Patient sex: M
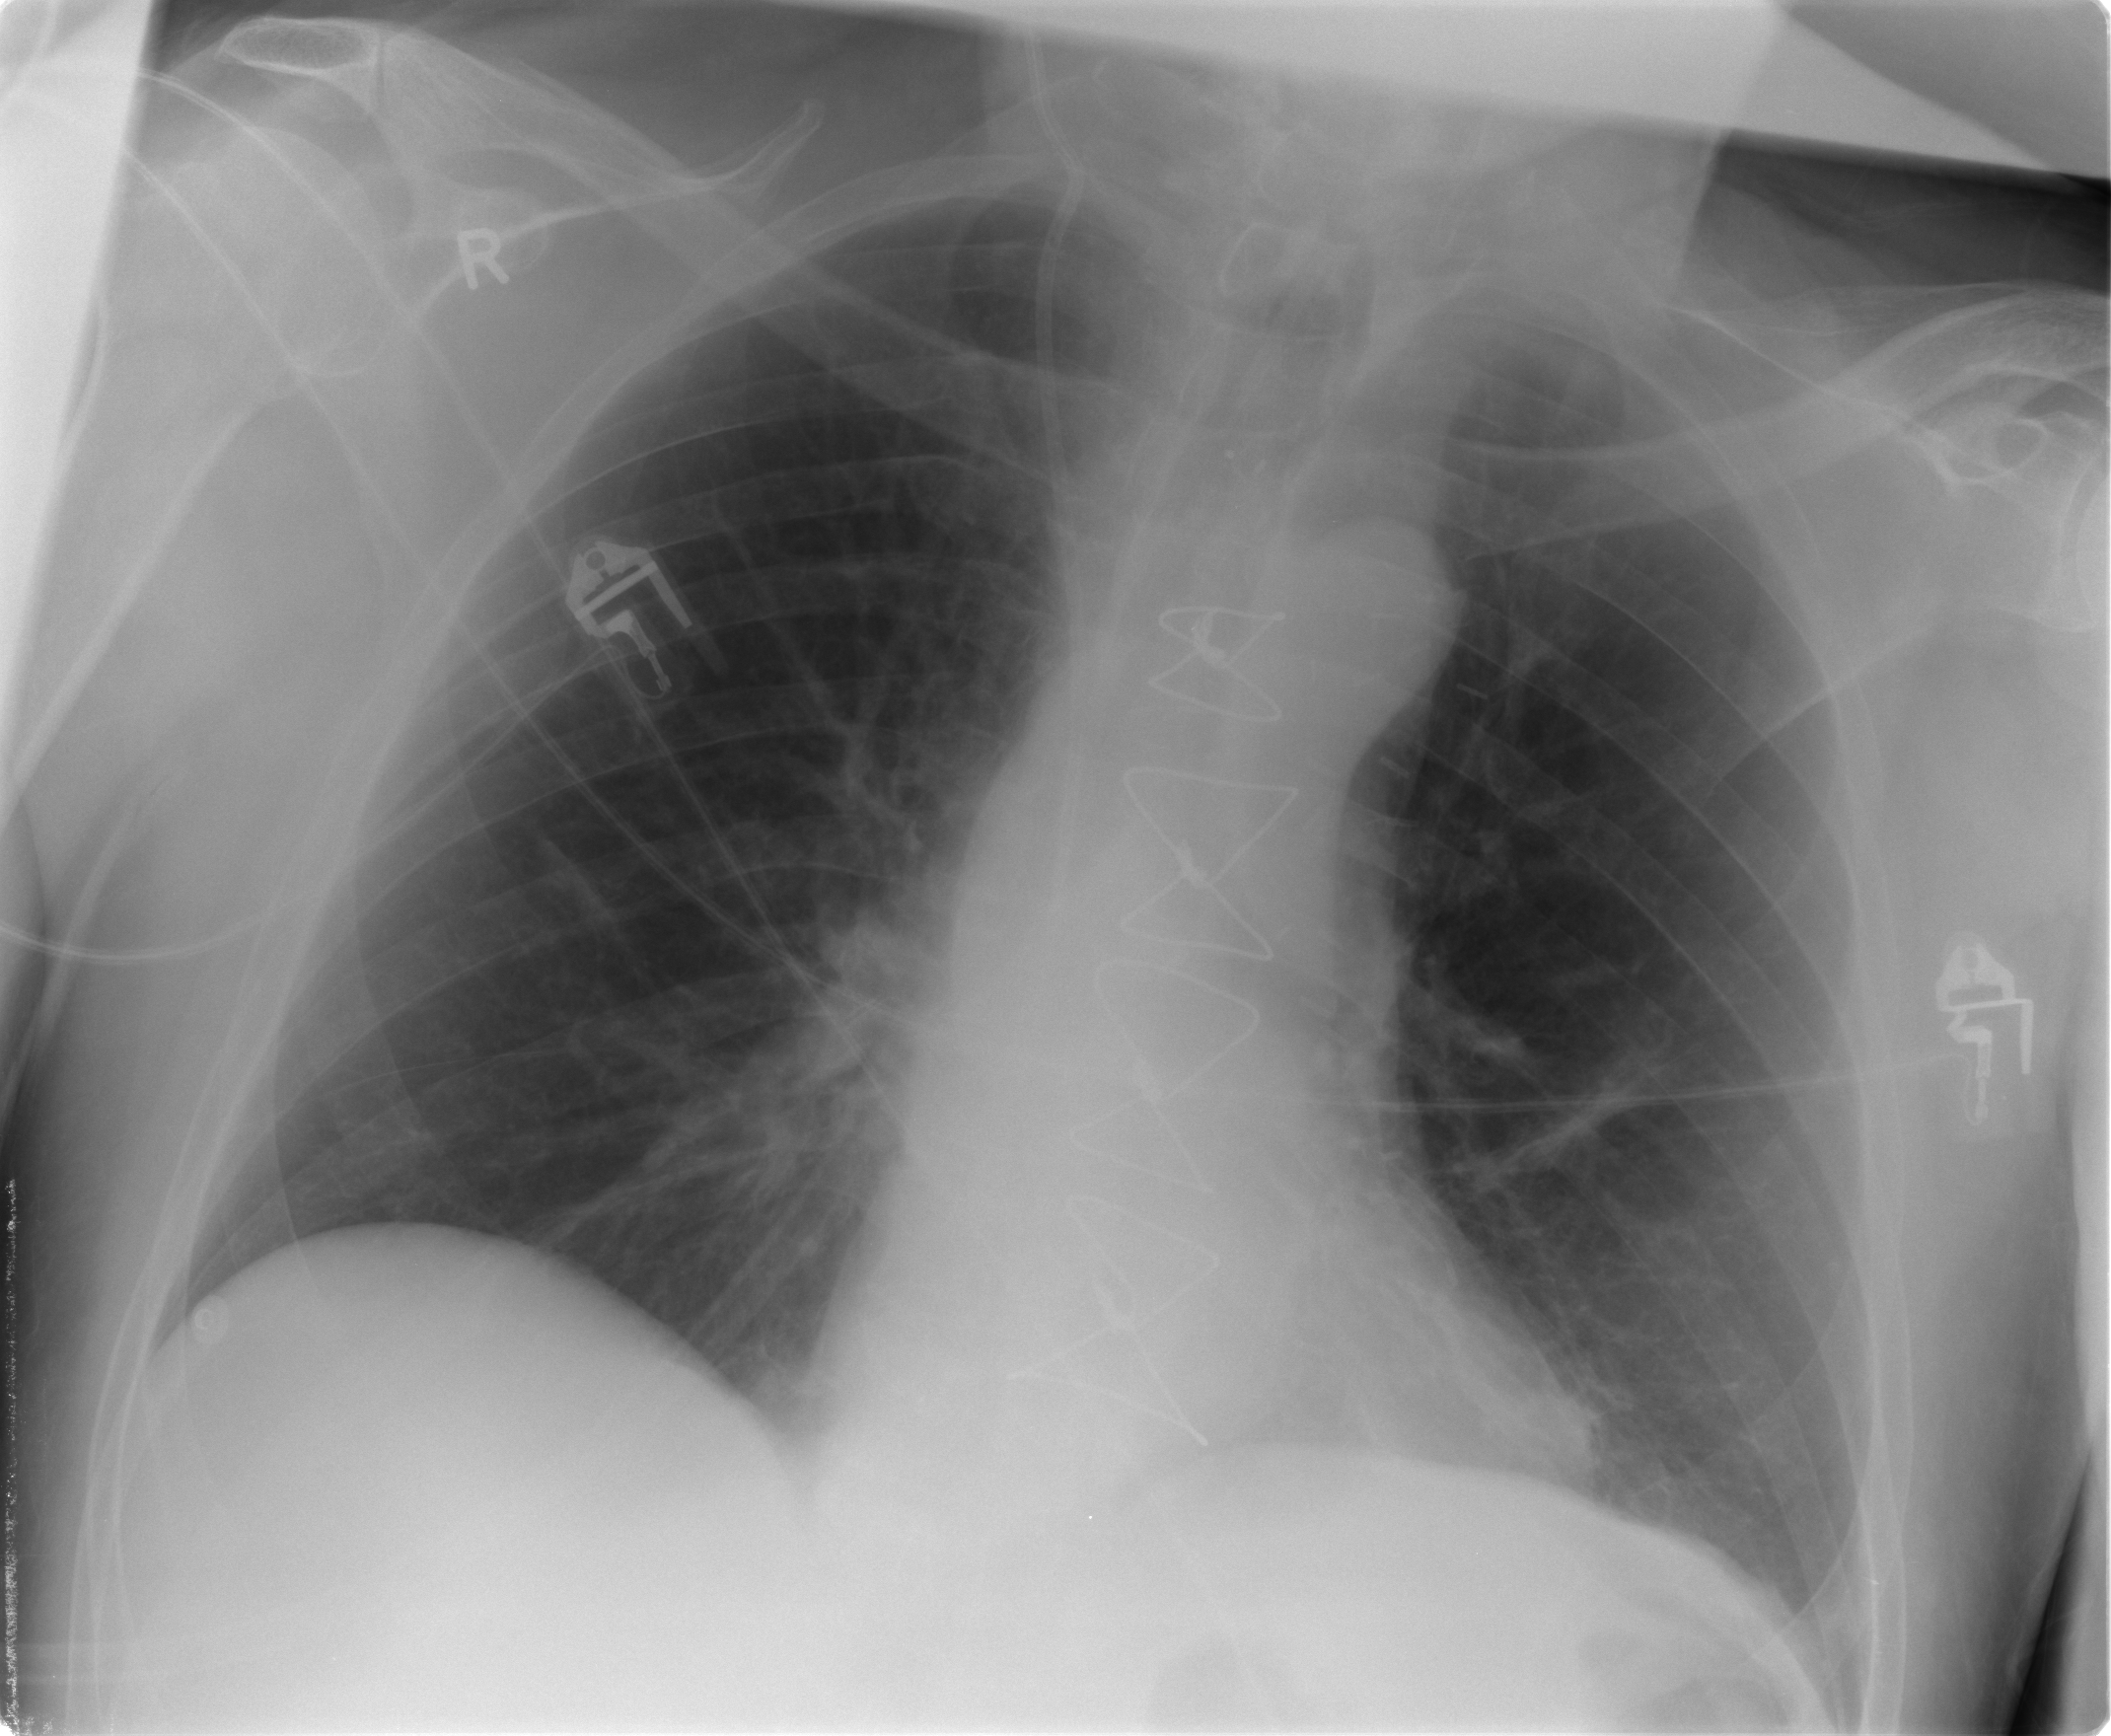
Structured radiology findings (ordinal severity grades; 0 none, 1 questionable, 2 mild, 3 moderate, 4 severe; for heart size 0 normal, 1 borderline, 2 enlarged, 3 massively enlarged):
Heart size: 0
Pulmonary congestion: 0
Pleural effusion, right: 0
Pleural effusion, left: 0
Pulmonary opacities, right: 0
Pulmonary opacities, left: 0
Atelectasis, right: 2
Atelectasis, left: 2